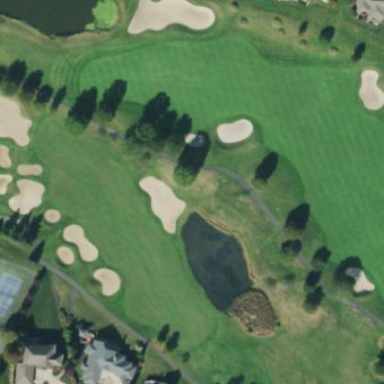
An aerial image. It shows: Grassy area designated as golf fairway.